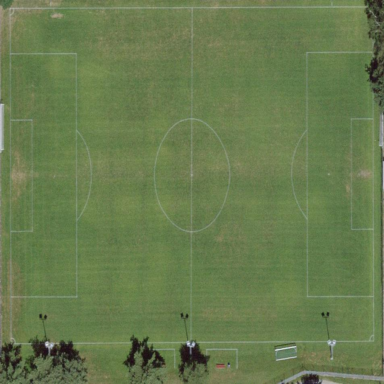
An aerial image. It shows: Soccer pitch designated for leisure and sports activities.